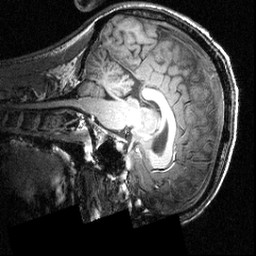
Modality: T1w
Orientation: sagittal
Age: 26
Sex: male
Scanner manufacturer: siemens
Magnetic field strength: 3.951 T
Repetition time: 1.5 s
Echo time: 0.00335 s